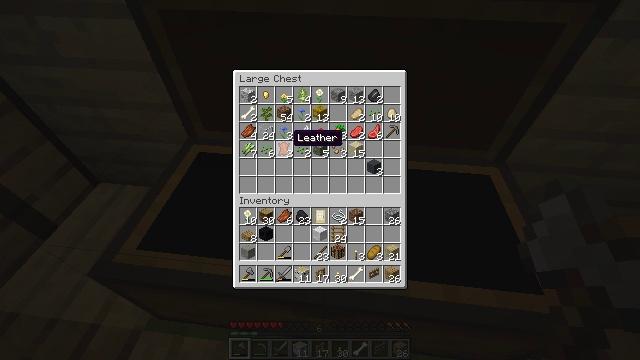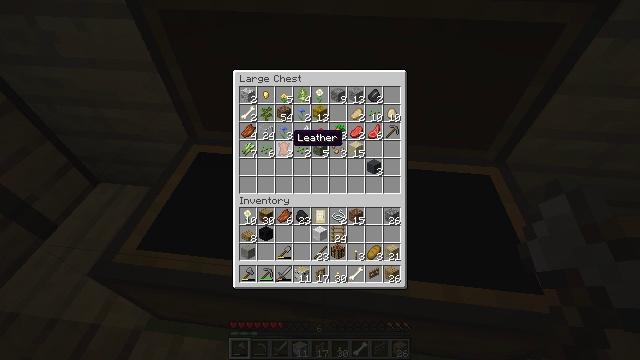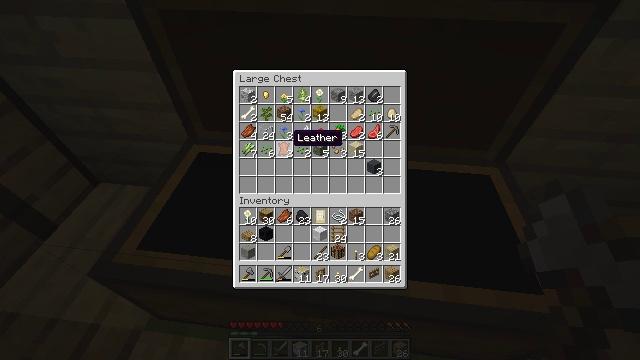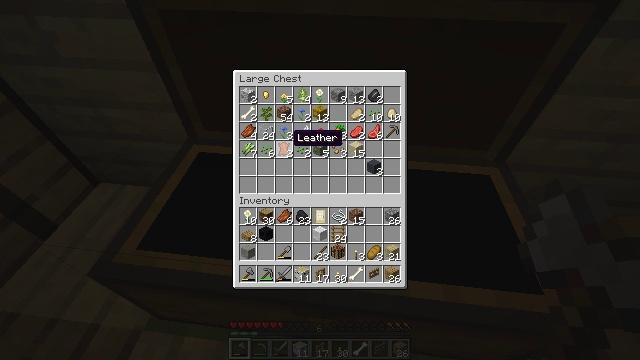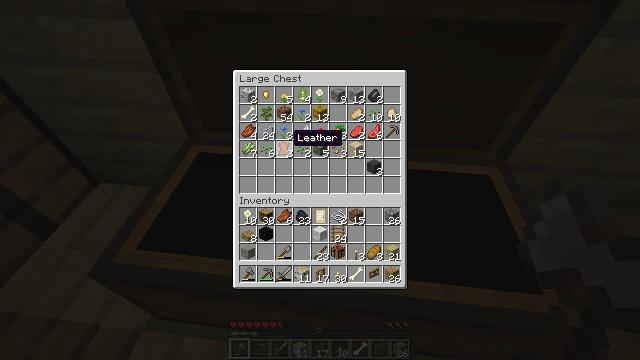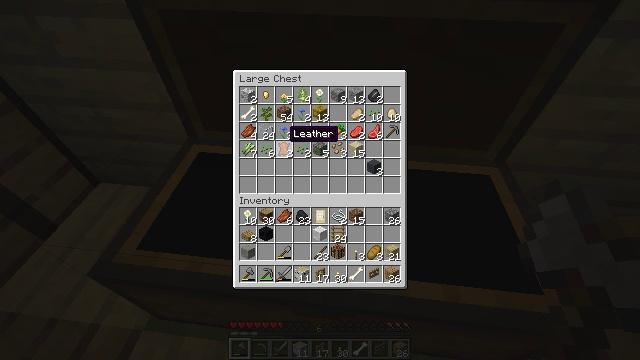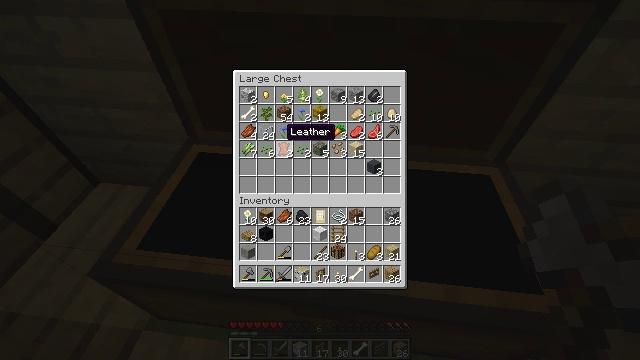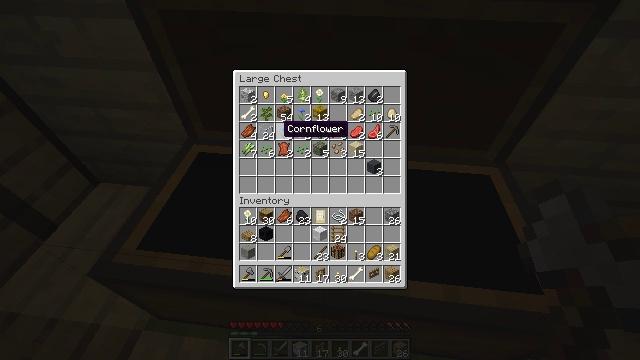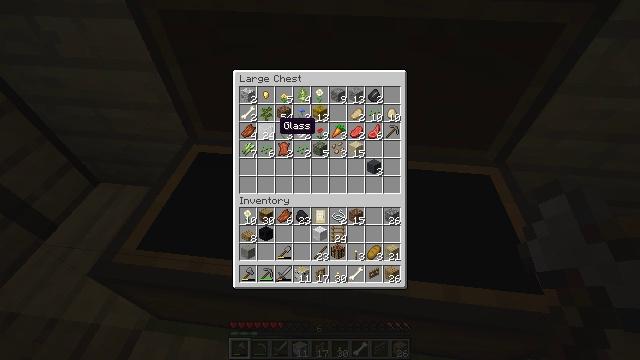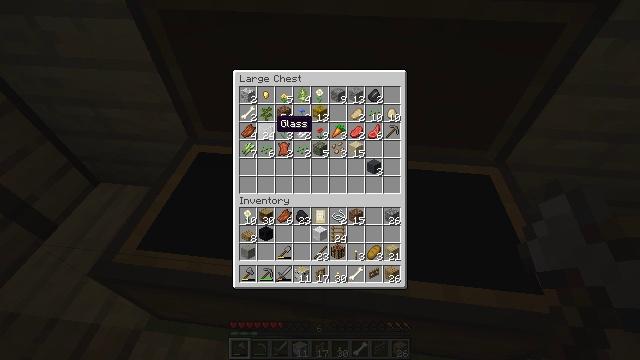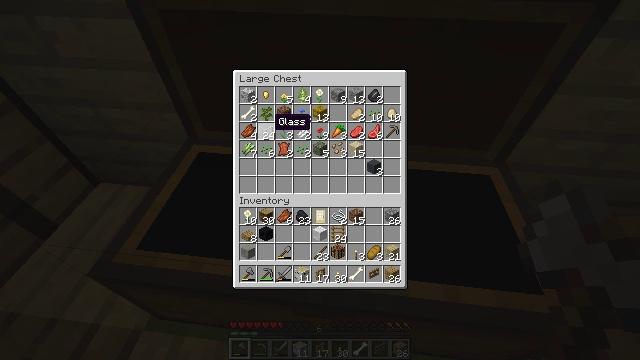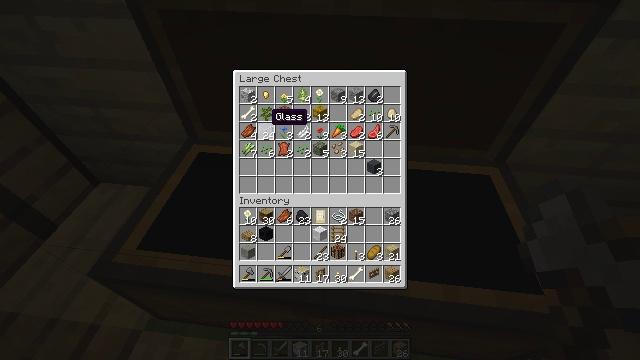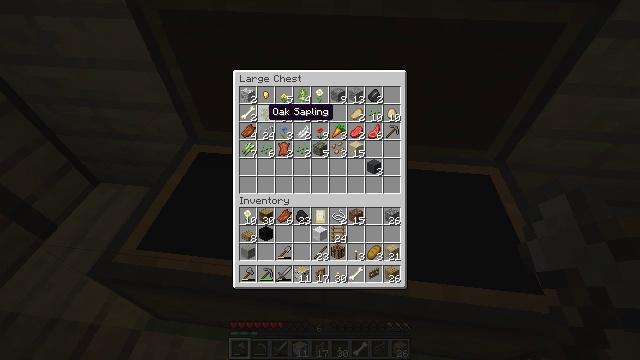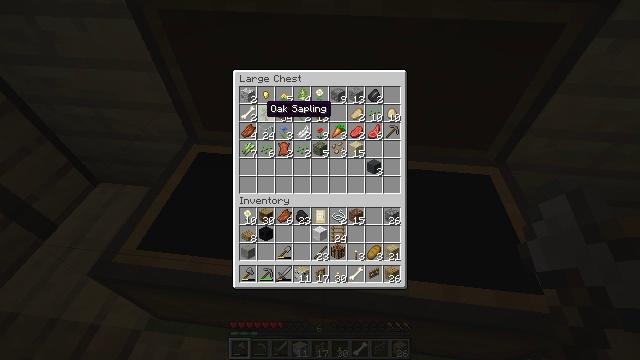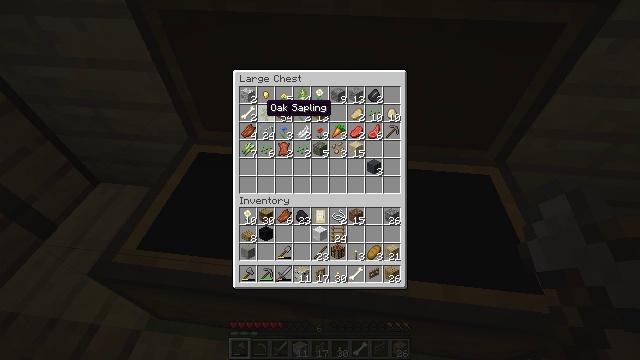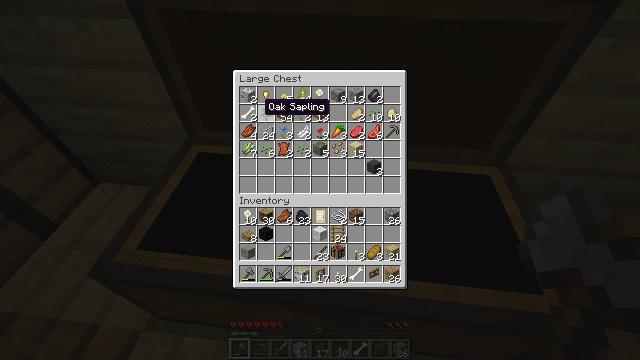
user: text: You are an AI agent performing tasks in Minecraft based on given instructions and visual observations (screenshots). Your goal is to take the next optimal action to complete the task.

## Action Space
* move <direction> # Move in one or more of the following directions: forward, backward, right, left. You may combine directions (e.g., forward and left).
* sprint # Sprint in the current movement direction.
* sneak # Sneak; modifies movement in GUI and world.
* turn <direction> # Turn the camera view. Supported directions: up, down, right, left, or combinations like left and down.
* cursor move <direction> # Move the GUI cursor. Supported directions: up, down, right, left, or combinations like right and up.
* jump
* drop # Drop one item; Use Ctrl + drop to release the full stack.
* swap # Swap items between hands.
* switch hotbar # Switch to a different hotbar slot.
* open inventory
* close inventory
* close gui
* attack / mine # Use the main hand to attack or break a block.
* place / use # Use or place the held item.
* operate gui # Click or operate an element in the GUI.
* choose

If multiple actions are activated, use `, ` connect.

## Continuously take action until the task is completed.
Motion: motion action
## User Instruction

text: Take wool and planks to craft a gray bed.
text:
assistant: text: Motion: no_op
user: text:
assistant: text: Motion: no_op
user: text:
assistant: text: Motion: no_op
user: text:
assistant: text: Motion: no_op
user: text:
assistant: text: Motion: no_op
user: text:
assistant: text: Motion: no_op
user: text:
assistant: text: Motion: no_op
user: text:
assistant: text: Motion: no_op
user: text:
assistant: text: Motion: no_op
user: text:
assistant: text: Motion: no_op
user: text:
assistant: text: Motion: no_op
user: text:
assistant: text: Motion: no_op
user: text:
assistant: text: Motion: no_op
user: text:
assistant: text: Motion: no_op
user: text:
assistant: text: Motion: no_op
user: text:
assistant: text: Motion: no_op
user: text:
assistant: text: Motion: no_op
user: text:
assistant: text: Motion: cursor move right
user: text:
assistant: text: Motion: cursor move right
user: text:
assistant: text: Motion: cursor move right
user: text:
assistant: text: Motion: no_op
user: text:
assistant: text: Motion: no_op
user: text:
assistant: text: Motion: cursor move right
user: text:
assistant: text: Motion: no_op
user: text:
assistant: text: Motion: cursor move right
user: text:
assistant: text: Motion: no_op
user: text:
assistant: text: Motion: no_op
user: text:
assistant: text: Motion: no_op
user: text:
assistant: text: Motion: no_op
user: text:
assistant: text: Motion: no_op